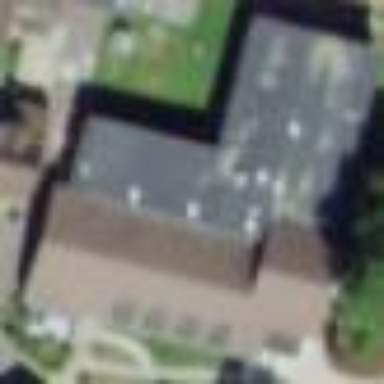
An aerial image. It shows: School building.